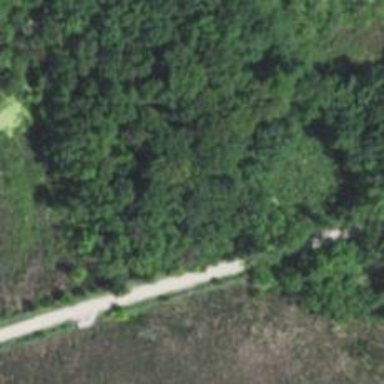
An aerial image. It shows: Natural path.